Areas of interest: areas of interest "Business Office Building"
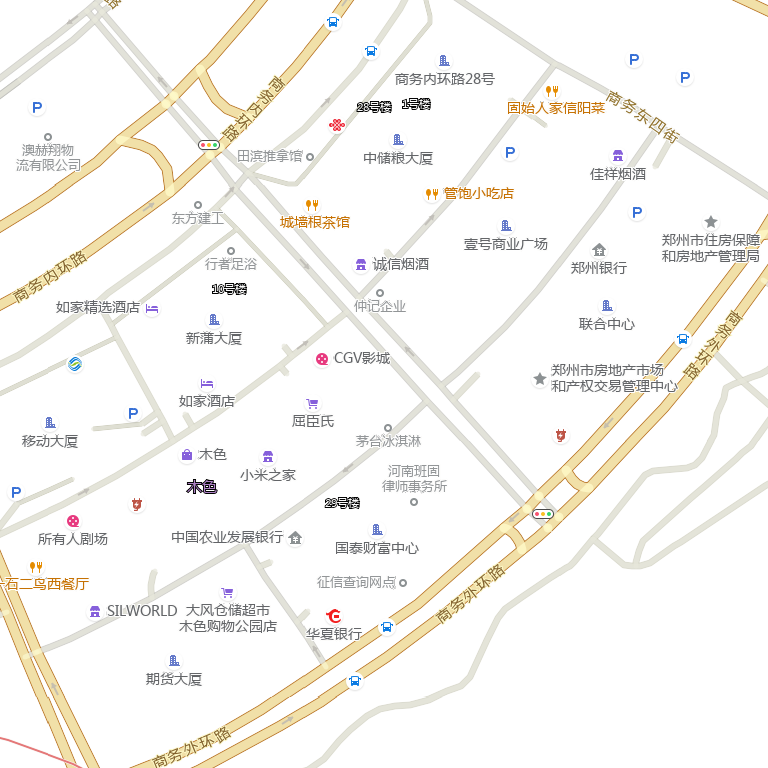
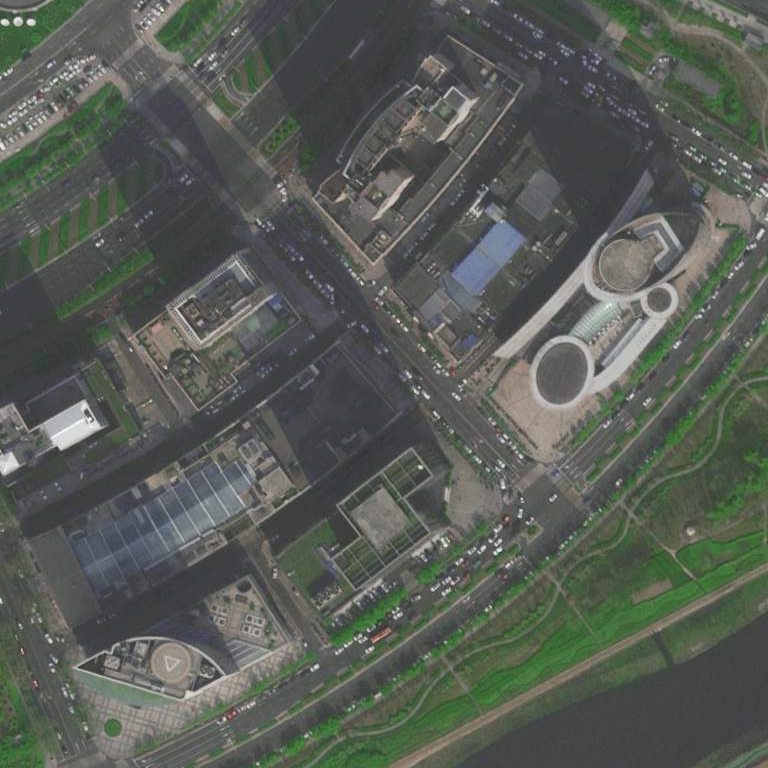